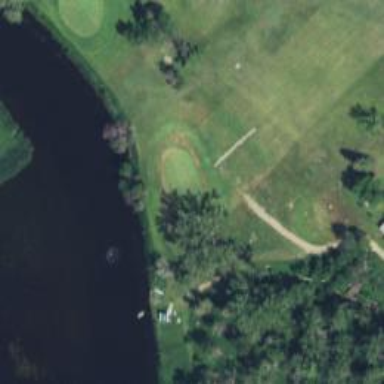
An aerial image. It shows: View of golf hole.